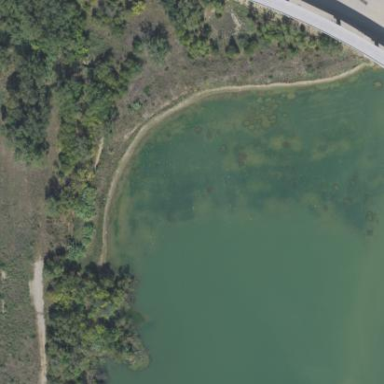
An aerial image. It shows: Lake with natural water.